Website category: book
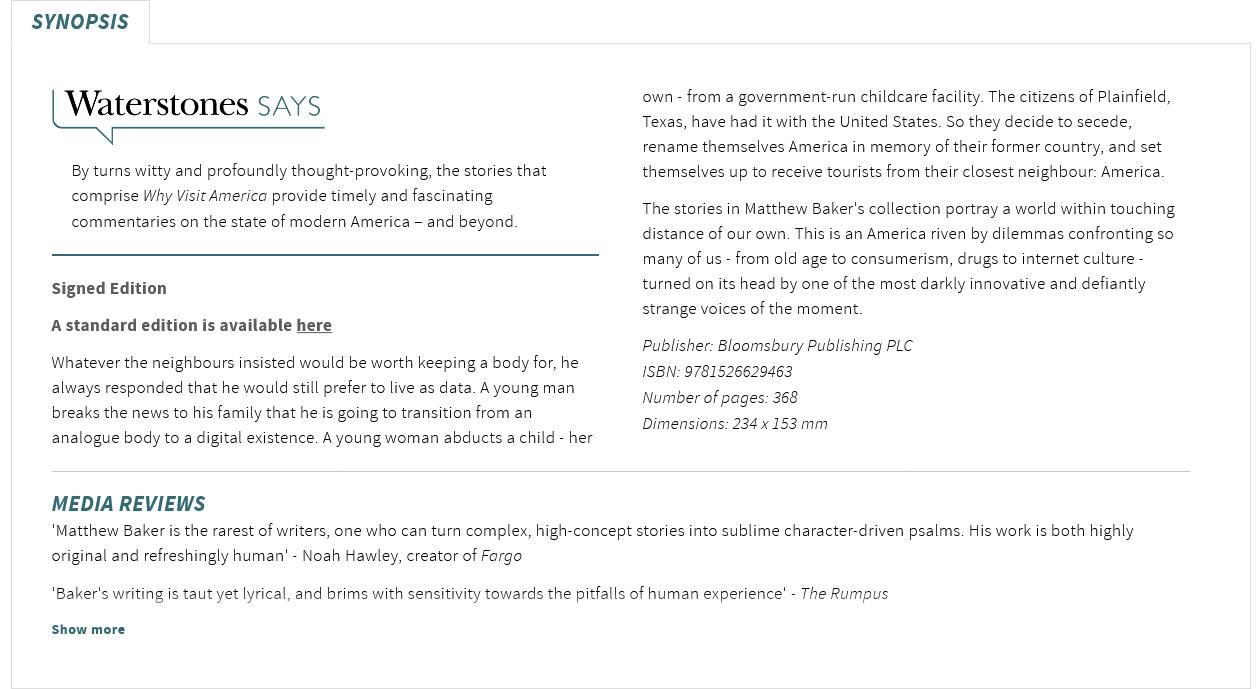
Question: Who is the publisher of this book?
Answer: Bloomsbury Publishing PLC

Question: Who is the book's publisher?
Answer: Bloomsbury Publishing PLC

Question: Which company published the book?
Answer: Bloomsbury Publishing PLC

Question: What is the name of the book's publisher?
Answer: Bloomsbury Publishing PLC

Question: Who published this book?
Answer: Bloomsbury Publishing PLC

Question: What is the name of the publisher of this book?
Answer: Bloomsbury Publishing PLC

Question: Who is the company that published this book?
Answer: Bloomsbury Publishing PLC

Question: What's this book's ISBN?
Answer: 9781526629463

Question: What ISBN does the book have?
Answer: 9781526629463

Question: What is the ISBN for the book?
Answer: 9781526629463

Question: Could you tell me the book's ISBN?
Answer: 9781526629463

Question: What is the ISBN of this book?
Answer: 9781526629463

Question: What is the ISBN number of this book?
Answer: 9781526629463

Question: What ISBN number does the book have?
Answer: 9781526629463

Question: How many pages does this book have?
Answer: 368

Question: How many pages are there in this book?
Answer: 368

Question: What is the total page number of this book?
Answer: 368

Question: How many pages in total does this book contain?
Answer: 368

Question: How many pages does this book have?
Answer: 368

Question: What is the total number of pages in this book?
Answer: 368

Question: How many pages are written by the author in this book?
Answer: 368

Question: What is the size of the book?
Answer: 234 x 153 mm

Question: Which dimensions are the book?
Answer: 234 x 153 mm

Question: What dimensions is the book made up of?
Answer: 234 x 153 mm

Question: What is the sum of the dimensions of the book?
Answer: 234 x 153 mm

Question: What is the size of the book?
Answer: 234 x 153 mm

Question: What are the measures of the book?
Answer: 234 x 153 mm

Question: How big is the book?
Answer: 234 x 153 mm